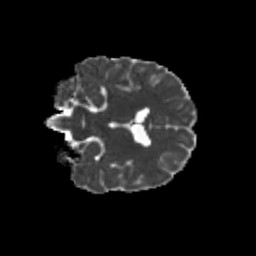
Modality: MD
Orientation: coronal
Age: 11
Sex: male
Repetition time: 9.512 s
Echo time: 0.089 s